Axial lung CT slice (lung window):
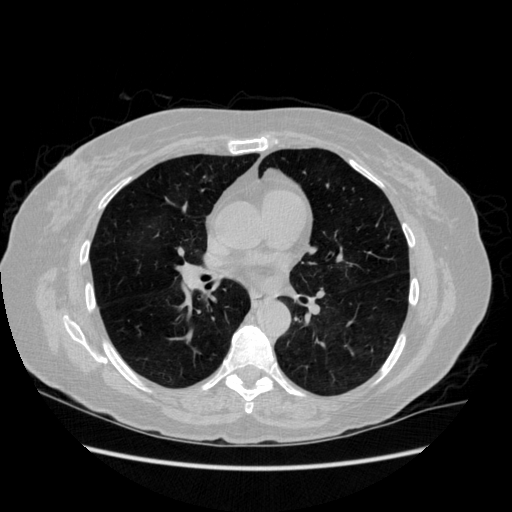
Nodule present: no